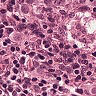
Metastatic tissue present: yes